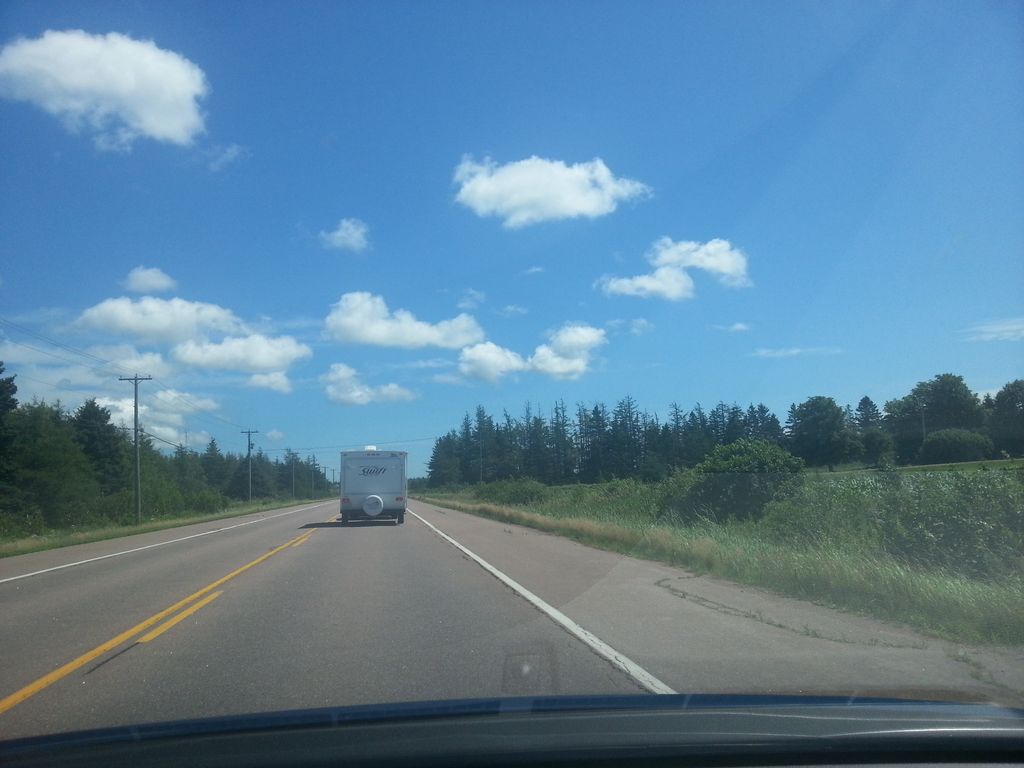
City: charlottetown